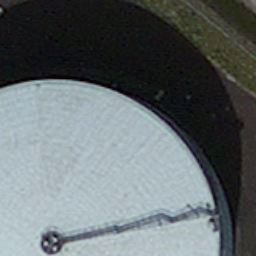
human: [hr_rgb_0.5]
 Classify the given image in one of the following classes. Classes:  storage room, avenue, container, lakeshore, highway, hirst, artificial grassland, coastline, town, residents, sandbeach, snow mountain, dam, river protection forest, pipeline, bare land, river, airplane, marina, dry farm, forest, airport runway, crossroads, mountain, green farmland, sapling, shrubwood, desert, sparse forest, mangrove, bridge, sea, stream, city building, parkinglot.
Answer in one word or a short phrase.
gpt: storage room